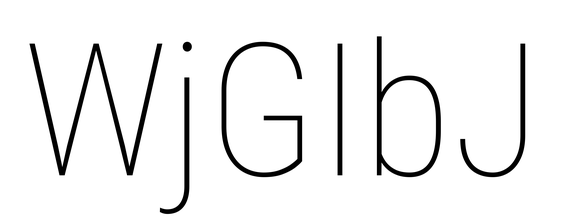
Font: Roboto_Condensed_Thin